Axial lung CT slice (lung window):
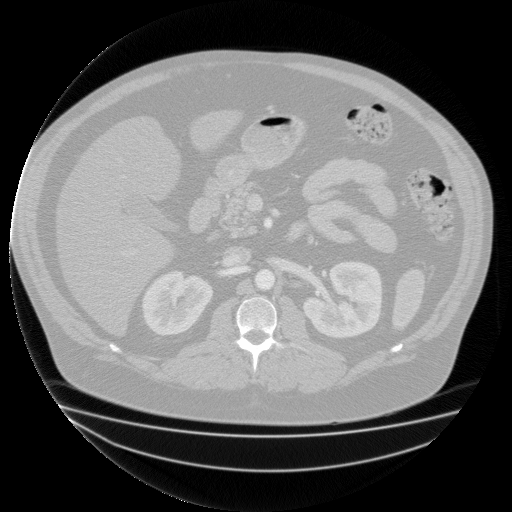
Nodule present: no